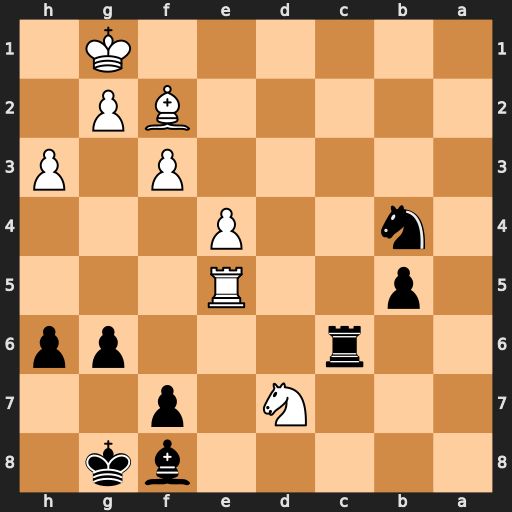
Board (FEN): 5bk1/3N1p2/2r3pp/1p2R3/1n2P3/5P1P/5BP1/6K1
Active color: b
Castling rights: -
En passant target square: -
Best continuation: Rc1+ Kh2 Bd6